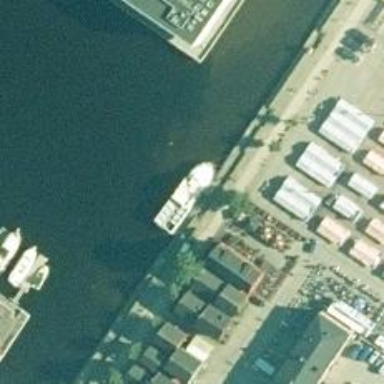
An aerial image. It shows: Boat ride attraction.